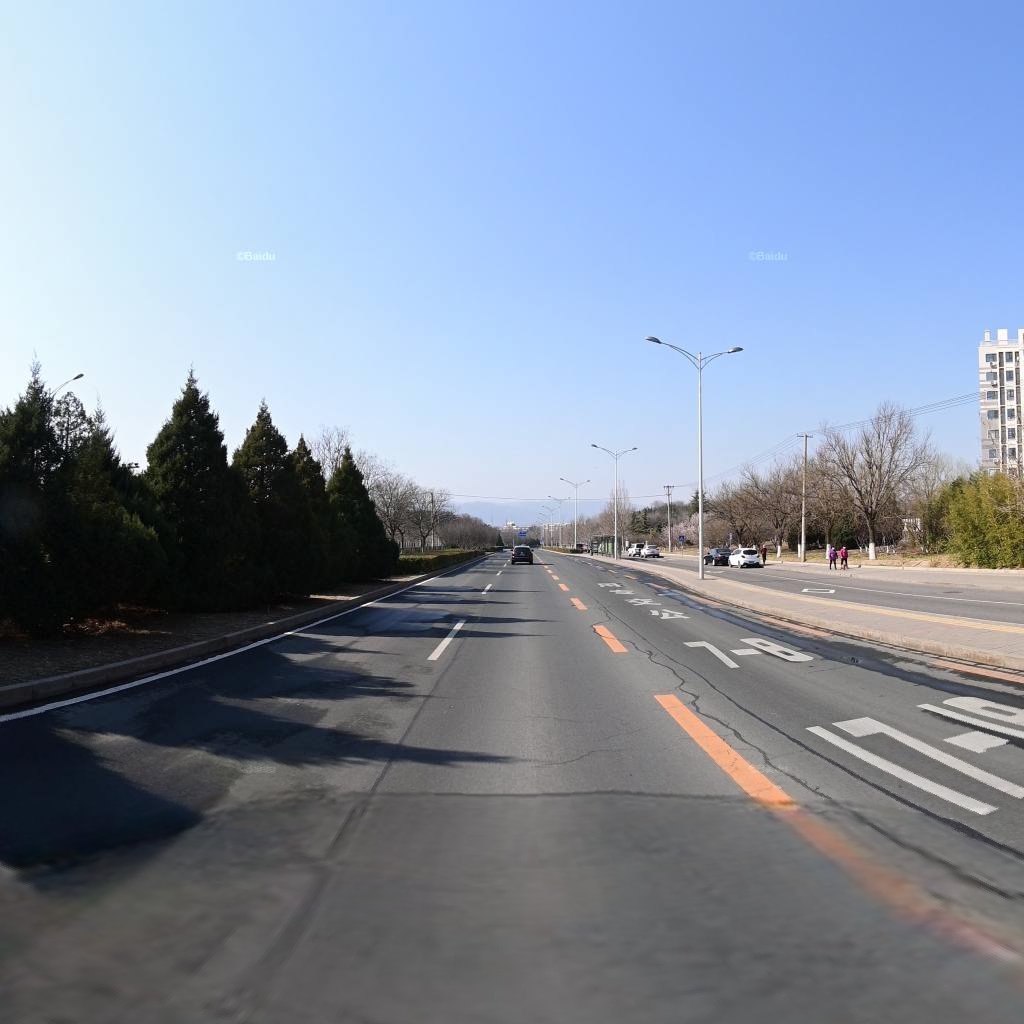
Region: Haidian
Road damage annotations: longitudinal patch, longitudinal patch, longitudinal patch, transverse crack, transverse crack